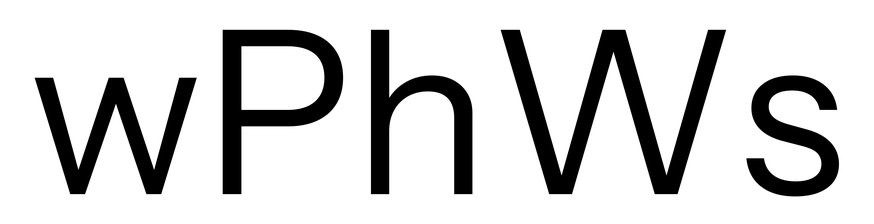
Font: InstrumentSans_Regular